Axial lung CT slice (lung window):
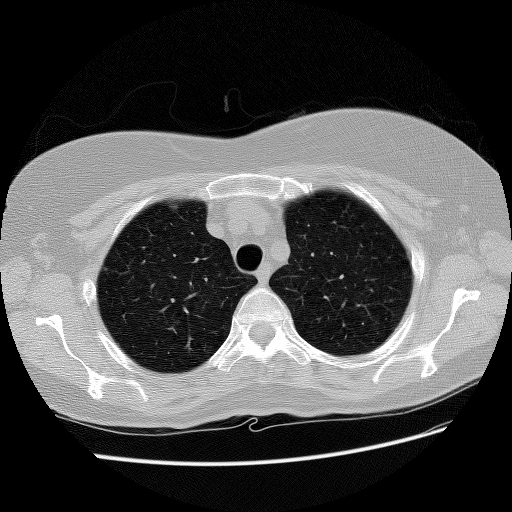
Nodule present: no